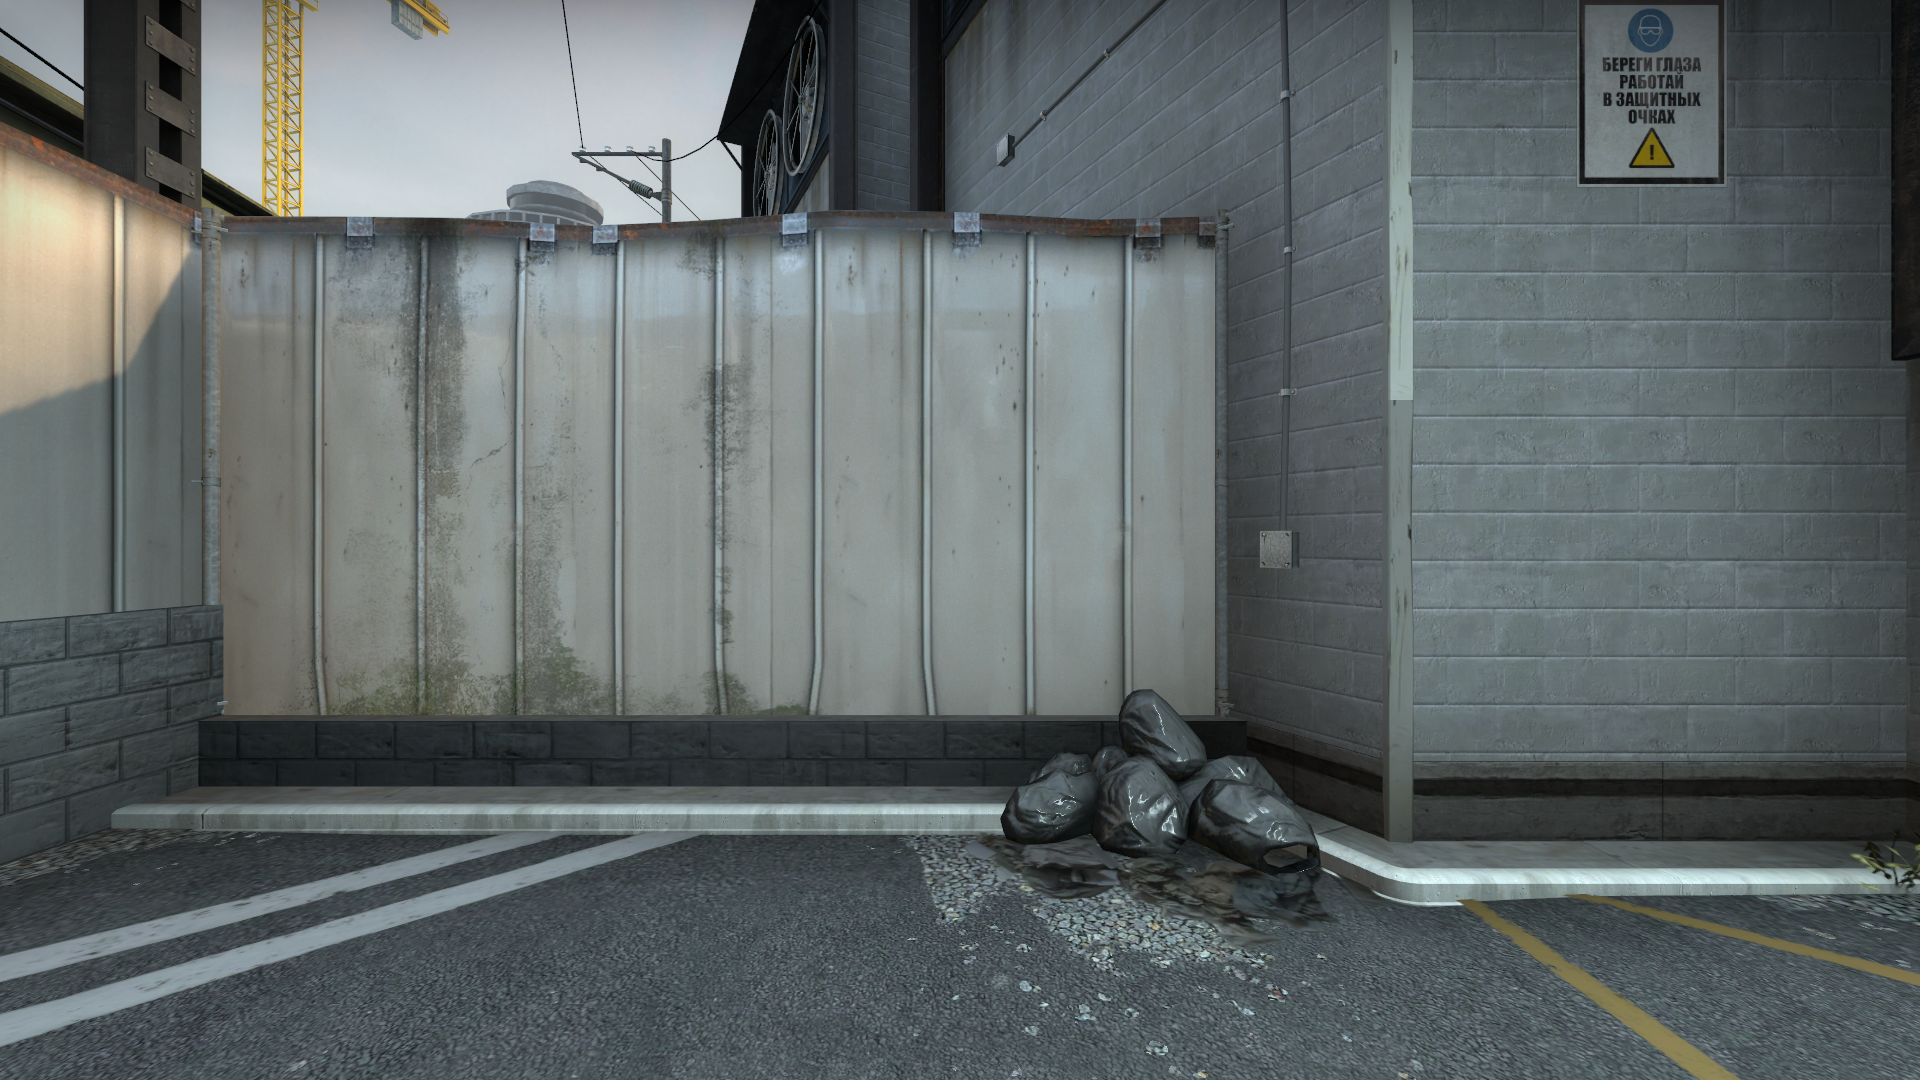
Map: de_train